Interaction volume radius: 10 \u00c5
Interaction volume height: 15 \u00c5
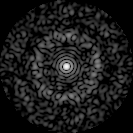
Disorder parameter: 0.8581